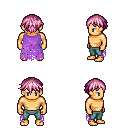
a pixel art fantasy rpg character, male body template, human, tanned skin, maroon tattered cape, teal pants, pink short bangs hairstyle, four views (front, back, left, right), 2x2 character sprite sheet, small pixel art, hard edges, no anti-aliasing